Question: I have a JSTL tag which populates the Age drop down by running from 20 to 60 as below
'''
<c:forEach begin="20" end="60" var="i">
<option value="${i}">${i}</option>
</c:forEach>
'''
Now in the Edit mode I want to populate the age with what ever the age is coming from db table
Say the age is 25 then 25 should be selected in age dd.I tried a code but this is not working and showing jspTagexception
'''
<c:forEach begin="20" end="60" var="i">
<option value="${i}" <c:when test ="${User.age == i}">selected</c:when>>${i}</option>
</c:forEach>
'''
How to pre populate the age in select dropdown.
Thanks for Reply

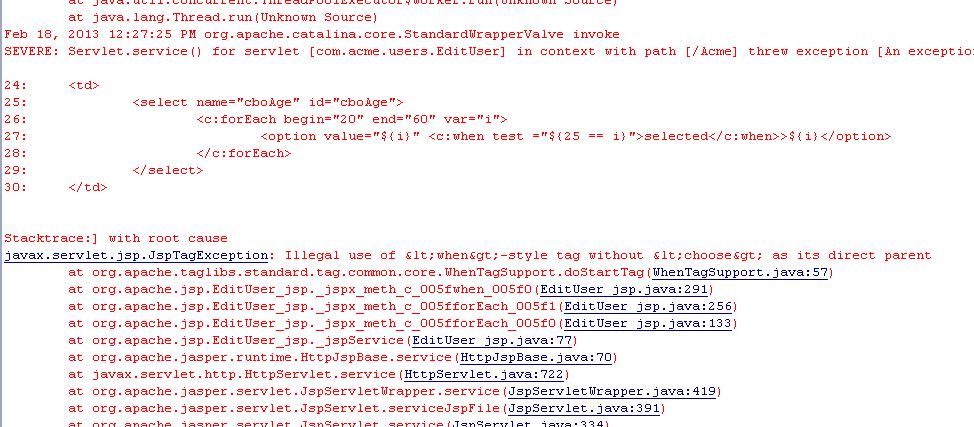
Answer: Try this :
'''
<c:if test="${User.age == i}"> selected="selected" </c:if>
'''
Be sure that you are passing User object to jsp from your controller.